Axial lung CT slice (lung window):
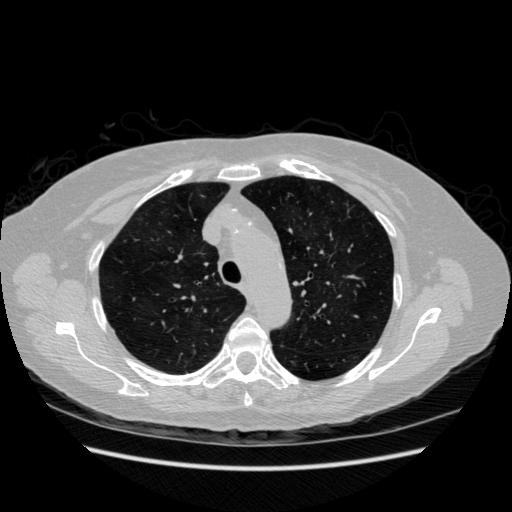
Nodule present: no